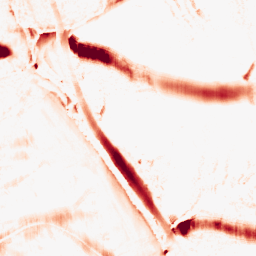
Category: morphological
Decomposition family: morphological_ellipse
Decomposition parameters: operation: opening
width: 30
height: 10
Upsampling method: linear_exact
Upsampling parameters: scale: 2
Upsampling scale: 2